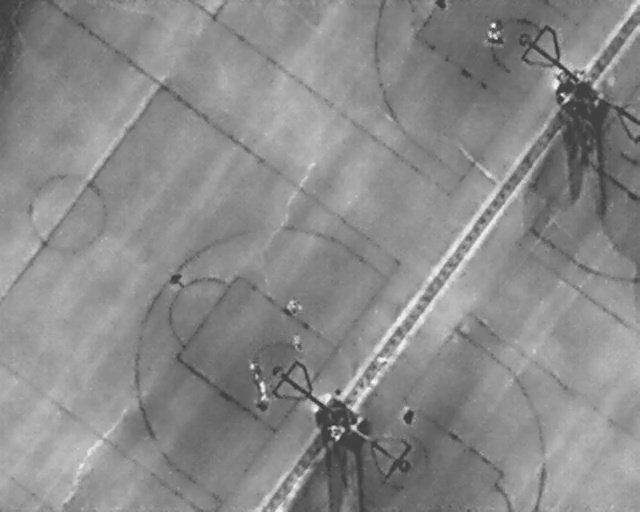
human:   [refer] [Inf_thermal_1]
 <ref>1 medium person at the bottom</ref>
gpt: <box>[[62, 79, 65, 82, 2]]</box>